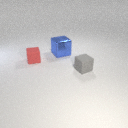
small gray rubber cube to the right of small red rubber cube